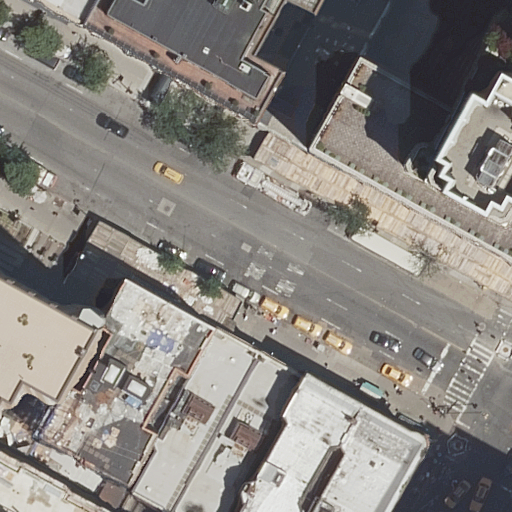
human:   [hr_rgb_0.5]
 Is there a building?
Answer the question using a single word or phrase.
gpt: yes

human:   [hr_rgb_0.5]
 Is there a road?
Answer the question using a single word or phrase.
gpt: yes

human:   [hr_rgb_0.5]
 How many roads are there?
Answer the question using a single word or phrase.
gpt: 2

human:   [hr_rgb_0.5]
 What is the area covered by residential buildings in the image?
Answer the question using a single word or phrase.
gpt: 4495m2

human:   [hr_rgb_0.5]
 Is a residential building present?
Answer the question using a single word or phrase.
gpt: yes

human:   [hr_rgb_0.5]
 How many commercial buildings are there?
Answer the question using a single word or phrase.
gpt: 0

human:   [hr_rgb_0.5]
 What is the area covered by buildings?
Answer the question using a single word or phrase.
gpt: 4495m2

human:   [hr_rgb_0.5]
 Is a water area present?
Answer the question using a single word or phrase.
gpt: no

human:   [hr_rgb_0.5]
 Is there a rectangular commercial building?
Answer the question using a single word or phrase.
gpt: no

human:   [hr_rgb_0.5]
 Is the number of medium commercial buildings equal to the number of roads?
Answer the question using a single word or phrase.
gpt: no

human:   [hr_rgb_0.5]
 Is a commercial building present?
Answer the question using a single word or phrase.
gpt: no

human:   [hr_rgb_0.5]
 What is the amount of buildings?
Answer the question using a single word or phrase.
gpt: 10

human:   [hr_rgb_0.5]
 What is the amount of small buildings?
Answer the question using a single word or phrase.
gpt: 2

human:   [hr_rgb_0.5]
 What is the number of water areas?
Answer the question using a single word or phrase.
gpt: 0

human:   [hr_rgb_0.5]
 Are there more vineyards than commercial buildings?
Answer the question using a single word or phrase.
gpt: no

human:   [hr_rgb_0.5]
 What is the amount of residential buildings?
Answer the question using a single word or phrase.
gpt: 10

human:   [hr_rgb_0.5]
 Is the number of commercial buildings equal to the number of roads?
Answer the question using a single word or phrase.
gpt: no

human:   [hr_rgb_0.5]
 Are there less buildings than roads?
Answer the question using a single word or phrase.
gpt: no

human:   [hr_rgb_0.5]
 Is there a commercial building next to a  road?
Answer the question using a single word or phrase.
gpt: no

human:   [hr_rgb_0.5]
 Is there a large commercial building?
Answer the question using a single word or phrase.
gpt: no

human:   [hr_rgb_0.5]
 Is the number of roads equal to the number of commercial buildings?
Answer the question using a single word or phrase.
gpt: no

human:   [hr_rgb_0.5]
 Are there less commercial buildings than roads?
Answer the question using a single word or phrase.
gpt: yes

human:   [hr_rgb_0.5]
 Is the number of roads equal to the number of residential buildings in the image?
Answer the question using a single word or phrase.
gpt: no

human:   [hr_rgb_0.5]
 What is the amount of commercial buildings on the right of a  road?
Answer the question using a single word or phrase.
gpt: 0

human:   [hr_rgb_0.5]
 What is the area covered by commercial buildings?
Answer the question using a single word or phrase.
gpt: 0m2

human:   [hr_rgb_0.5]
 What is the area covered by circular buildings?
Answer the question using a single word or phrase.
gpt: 0m2

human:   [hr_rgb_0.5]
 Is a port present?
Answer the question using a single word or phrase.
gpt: no

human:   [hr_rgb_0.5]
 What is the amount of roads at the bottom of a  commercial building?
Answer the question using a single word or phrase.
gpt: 0

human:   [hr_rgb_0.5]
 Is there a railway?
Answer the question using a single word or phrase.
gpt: no

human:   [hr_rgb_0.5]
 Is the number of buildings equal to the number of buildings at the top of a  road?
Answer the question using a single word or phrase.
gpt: no

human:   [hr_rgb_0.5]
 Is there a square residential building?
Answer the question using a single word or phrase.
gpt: no

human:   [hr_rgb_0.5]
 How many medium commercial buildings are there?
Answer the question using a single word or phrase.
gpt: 0

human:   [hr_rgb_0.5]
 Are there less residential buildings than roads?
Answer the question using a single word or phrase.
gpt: no

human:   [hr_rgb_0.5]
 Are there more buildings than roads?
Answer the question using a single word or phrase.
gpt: yes

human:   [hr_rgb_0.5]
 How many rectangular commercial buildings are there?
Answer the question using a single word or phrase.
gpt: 0

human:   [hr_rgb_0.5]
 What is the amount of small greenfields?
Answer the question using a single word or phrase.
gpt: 0

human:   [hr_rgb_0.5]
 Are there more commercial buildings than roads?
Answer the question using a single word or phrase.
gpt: no

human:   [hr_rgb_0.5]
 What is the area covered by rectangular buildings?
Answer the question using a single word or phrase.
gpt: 1120m2

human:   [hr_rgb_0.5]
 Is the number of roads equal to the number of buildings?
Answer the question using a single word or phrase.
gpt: no

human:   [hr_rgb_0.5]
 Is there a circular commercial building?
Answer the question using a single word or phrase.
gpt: no

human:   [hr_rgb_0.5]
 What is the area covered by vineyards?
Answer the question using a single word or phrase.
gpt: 0m2

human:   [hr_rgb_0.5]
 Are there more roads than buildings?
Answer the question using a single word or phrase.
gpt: no

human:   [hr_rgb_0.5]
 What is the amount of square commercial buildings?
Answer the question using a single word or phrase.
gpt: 0

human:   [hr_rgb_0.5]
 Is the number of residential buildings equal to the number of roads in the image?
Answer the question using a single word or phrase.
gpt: no

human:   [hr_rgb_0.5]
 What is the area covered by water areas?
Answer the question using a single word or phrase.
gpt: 0m2

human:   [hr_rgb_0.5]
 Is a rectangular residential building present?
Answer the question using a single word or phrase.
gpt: yes

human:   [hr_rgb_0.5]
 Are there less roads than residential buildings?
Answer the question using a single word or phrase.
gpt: yes

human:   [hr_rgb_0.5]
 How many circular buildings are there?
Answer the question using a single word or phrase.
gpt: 0

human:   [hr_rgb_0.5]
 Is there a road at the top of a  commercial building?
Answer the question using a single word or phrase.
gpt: no

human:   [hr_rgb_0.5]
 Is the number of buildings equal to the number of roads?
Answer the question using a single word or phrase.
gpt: no

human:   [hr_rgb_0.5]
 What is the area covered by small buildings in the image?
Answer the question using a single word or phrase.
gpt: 90m2

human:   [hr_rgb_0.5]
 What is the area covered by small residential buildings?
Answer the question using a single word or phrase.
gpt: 90m2

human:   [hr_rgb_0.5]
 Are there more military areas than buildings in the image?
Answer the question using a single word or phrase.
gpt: no

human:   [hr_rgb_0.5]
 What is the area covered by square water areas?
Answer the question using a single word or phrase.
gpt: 0m2

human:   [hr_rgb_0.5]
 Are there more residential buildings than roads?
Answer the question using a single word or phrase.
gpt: yes

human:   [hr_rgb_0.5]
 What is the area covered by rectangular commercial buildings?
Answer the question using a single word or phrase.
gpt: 0m2

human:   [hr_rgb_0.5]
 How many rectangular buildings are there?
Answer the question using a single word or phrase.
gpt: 3

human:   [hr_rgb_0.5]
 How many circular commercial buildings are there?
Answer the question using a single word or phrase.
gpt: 0

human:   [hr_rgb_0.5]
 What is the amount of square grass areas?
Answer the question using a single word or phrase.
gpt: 0

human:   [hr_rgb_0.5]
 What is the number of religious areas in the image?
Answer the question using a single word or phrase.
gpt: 0

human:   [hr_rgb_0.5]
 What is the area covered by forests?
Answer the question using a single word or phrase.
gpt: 0m2

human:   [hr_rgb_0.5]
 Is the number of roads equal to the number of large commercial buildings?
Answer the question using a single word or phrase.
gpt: no

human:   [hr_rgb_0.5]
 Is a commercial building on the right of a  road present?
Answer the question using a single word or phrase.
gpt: no

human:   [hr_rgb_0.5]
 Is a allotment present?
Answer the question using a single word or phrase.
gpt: no